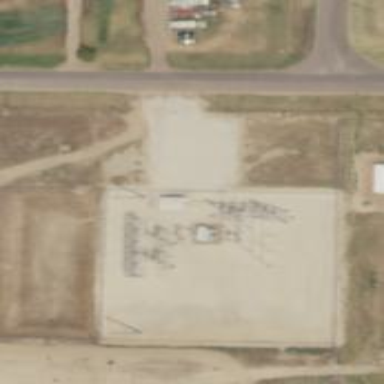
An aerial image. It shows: Power substation.